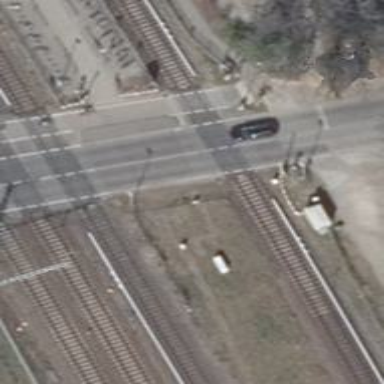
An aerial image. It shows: Level crossing with lights and saltire markings. The crossing has double half barrier.